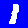
Digit: 1